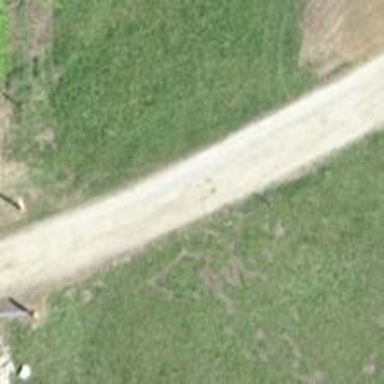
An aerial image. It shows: Gravel track with grade2 tracktype.